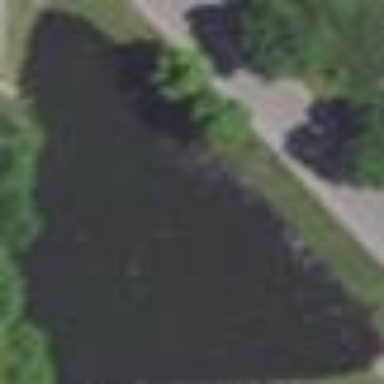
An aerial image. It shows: Serene pond surrounded by nature.